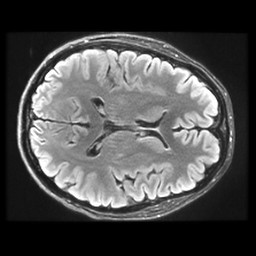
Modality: FLAIR
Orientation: axial
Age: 22
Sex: female
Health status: healthy
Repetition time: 12 s
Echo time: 0.09782 s